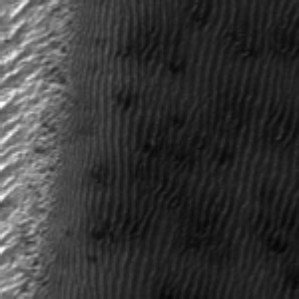
Label: frost